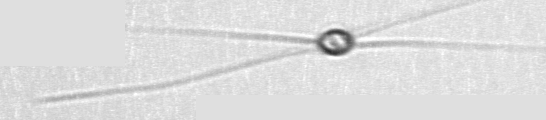
Label: Chaetoceros_danicus